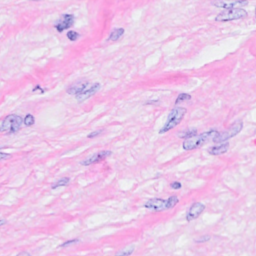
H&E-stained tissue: Breast